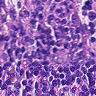
Metastatic tissue present: no